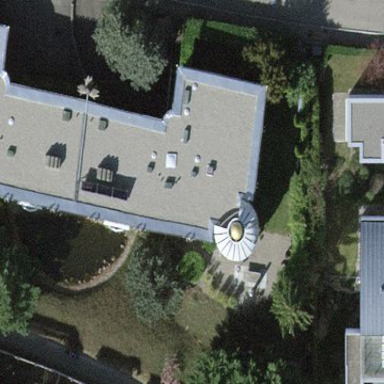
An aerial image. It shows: Flat roofed building.